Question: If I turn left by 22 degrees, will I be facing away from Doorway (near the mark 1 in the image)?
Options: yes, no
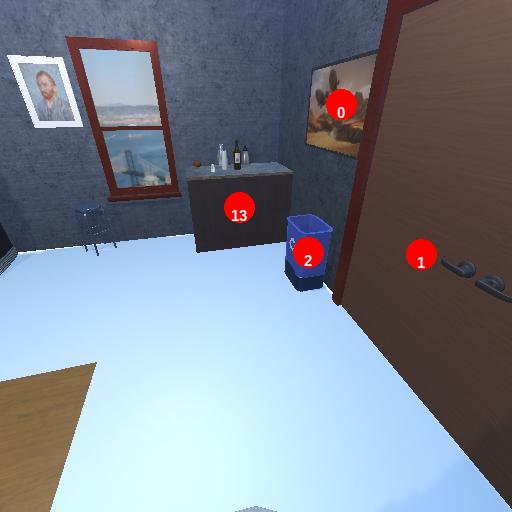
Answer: yes